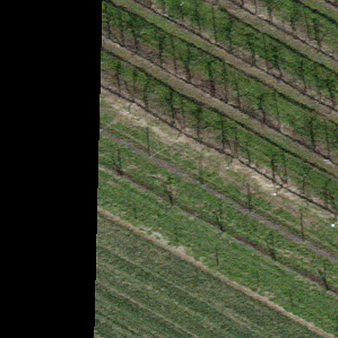
Label: other